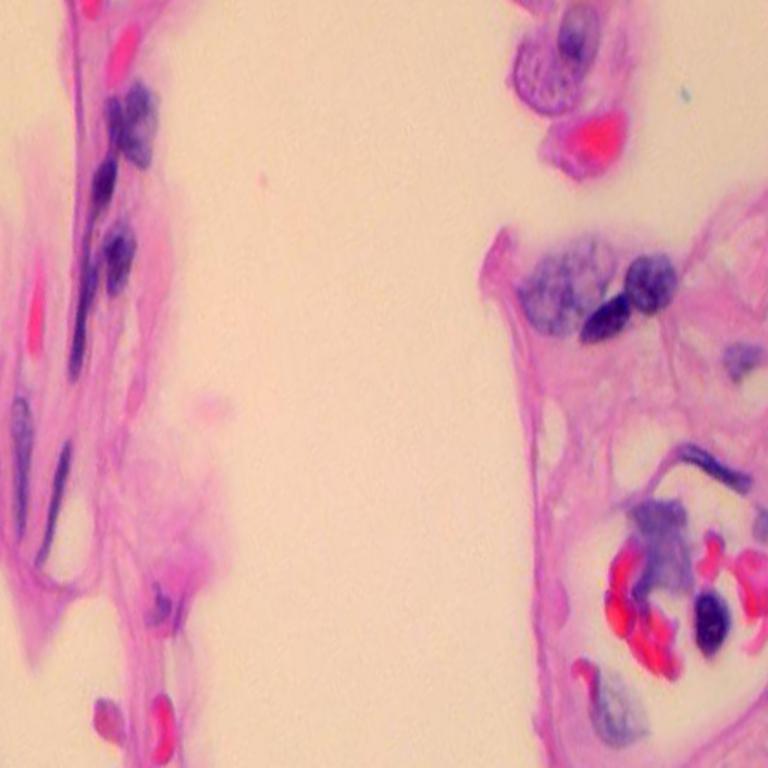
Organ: lung
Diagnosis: benign